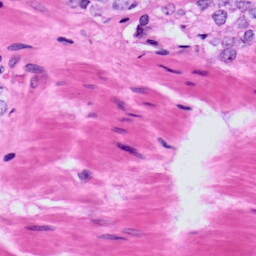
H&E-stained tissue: Prostate